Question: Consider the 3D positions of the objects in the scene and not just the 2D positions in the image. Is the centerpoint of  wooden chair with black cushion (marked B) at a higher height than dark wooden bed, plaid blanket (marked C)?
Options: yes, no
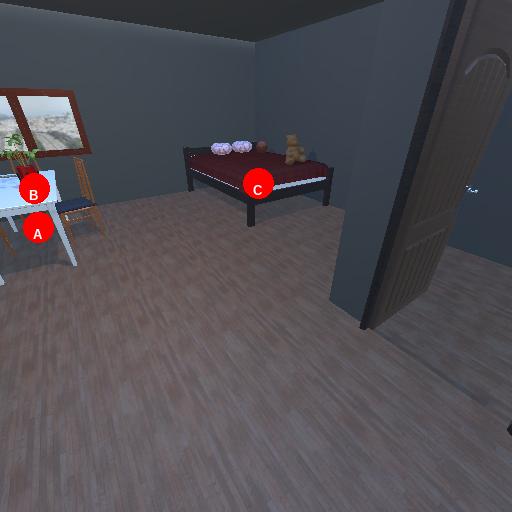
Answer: yes